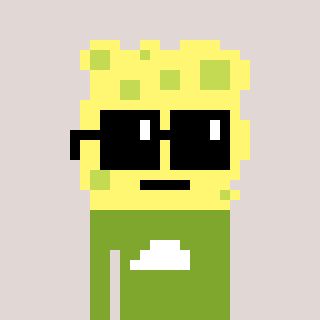
a pixel art character with square black sunglasses, a sponge-shaped head and a slimegreen-colored body on a warm background